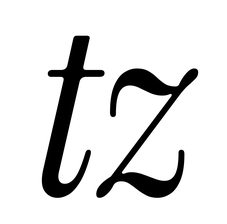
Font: InstrumentSerif-Italic